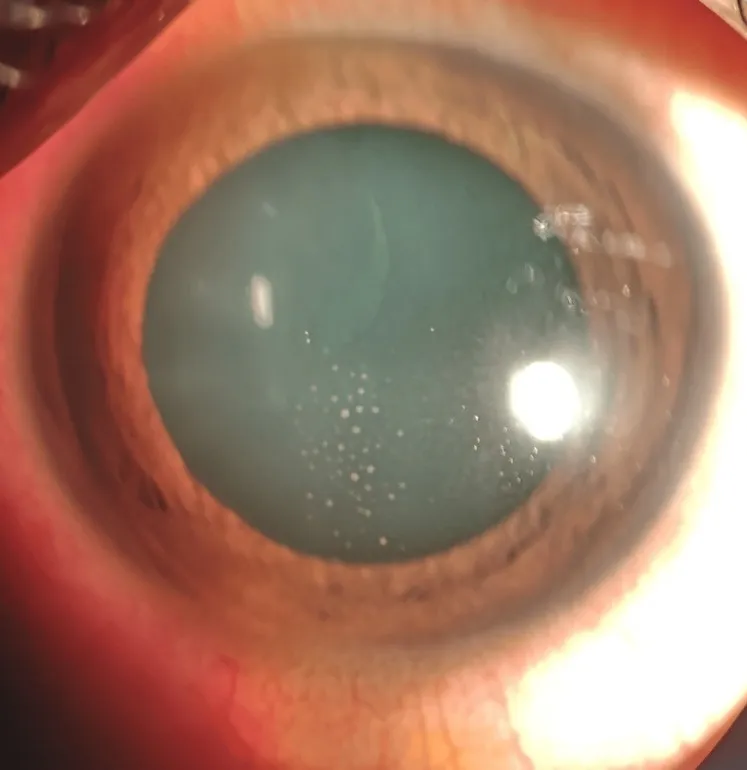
Keratic precipitates on the central corneal endothelium.
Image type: ophthalmic_imaging (slit_lamp_photograph)